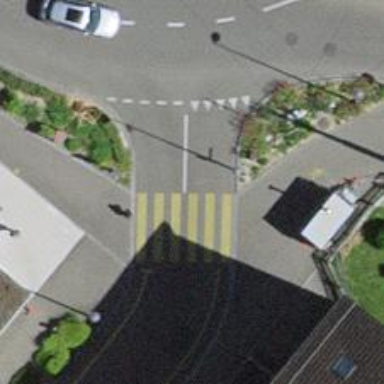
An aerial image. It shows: Uncontrolled crossing on the road.